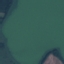
Land use / land cover class: SeaLake